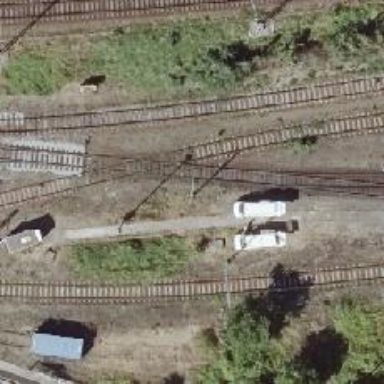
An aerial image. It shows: Catenary mast for power lines.